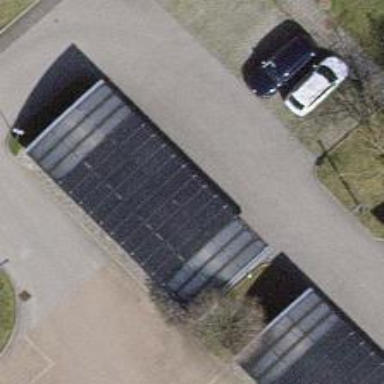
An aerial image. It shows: Shed.